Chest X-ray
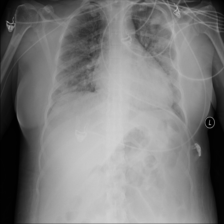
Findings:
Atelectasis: negative
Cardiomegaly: negative
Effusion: negative
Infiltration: positive
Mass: negative
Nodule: negative
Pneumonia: negative
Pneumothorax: negative
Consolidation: negative
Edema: negative
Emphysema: negative
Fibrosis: negative
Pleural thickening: negative
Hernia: negative